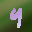
Label: 4